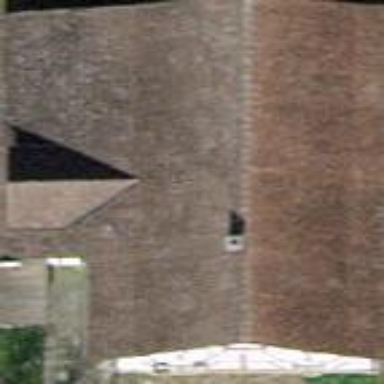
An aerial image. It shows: Gabled roof house.